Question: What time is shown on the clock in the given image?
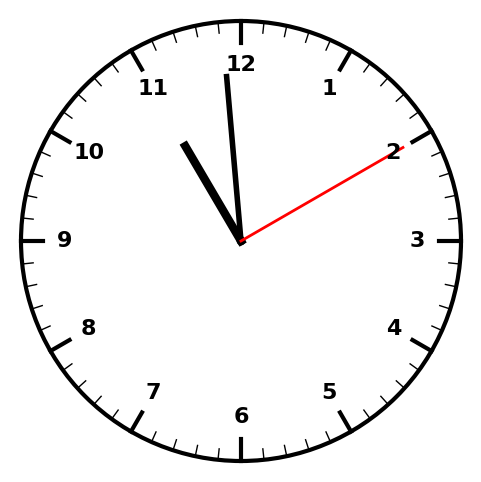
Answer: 10:59:10